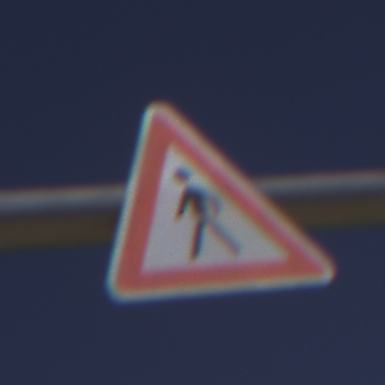
Verkehrszeichen: FussgaengerRechts
Umgebung: Outdoor, Nature
Tageszeit: Midday
Wetter: Clear
Licht: Natural
Jahreszeit: NotSpecified
Kontrast: HighContrast